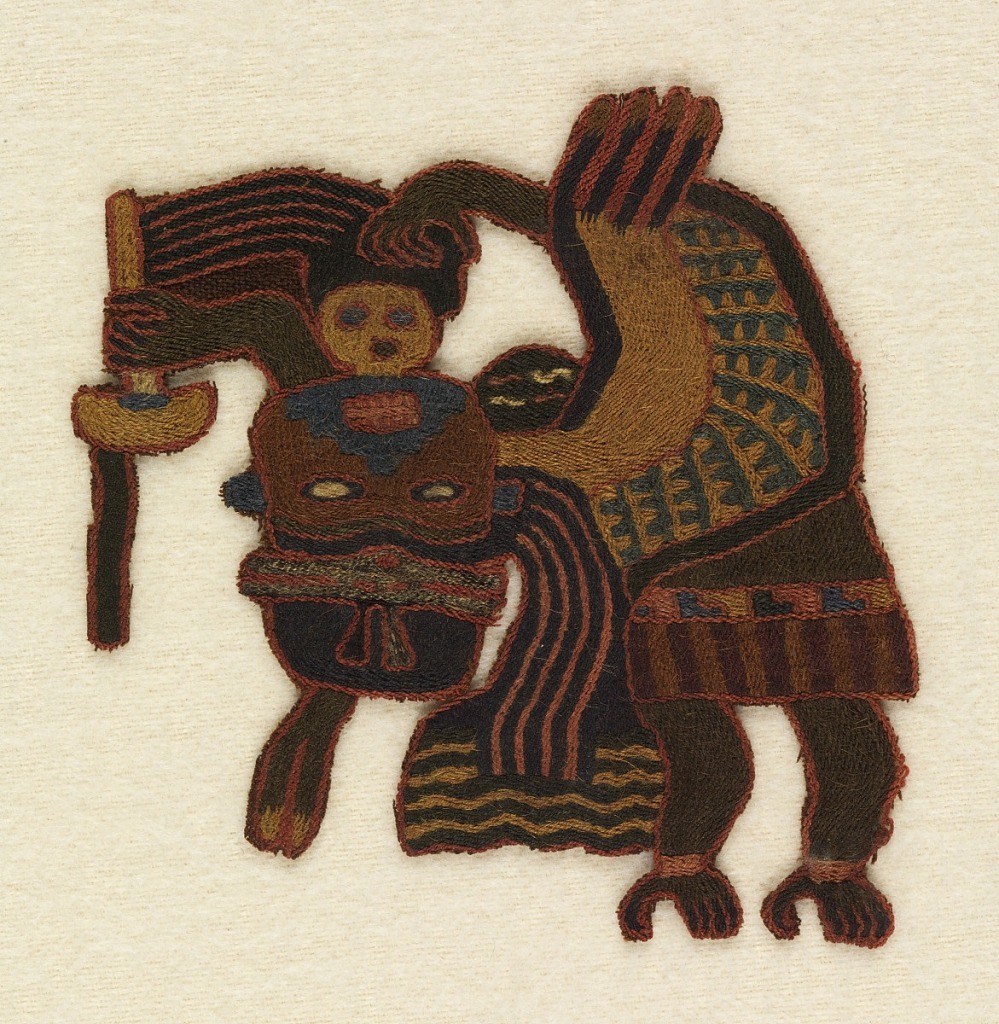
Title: Fragment
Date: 300–100 BC
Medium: wool Technique: embroidered in stem stitch on plain weave
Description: Flying or floating masked human figure holding a wand or a fan and a trophy head.  Embroidered in strong colors of deep brown, tobacco brown, blue, red, and ochre.